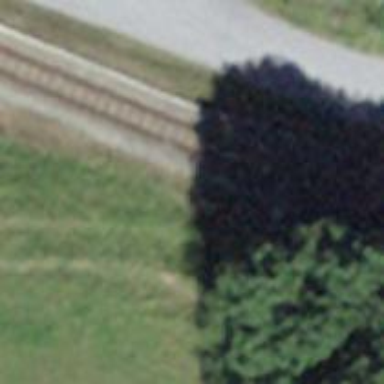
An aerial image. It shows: Narrow-gauge railway with single track. The railway is electrified with contact line.